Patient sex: F
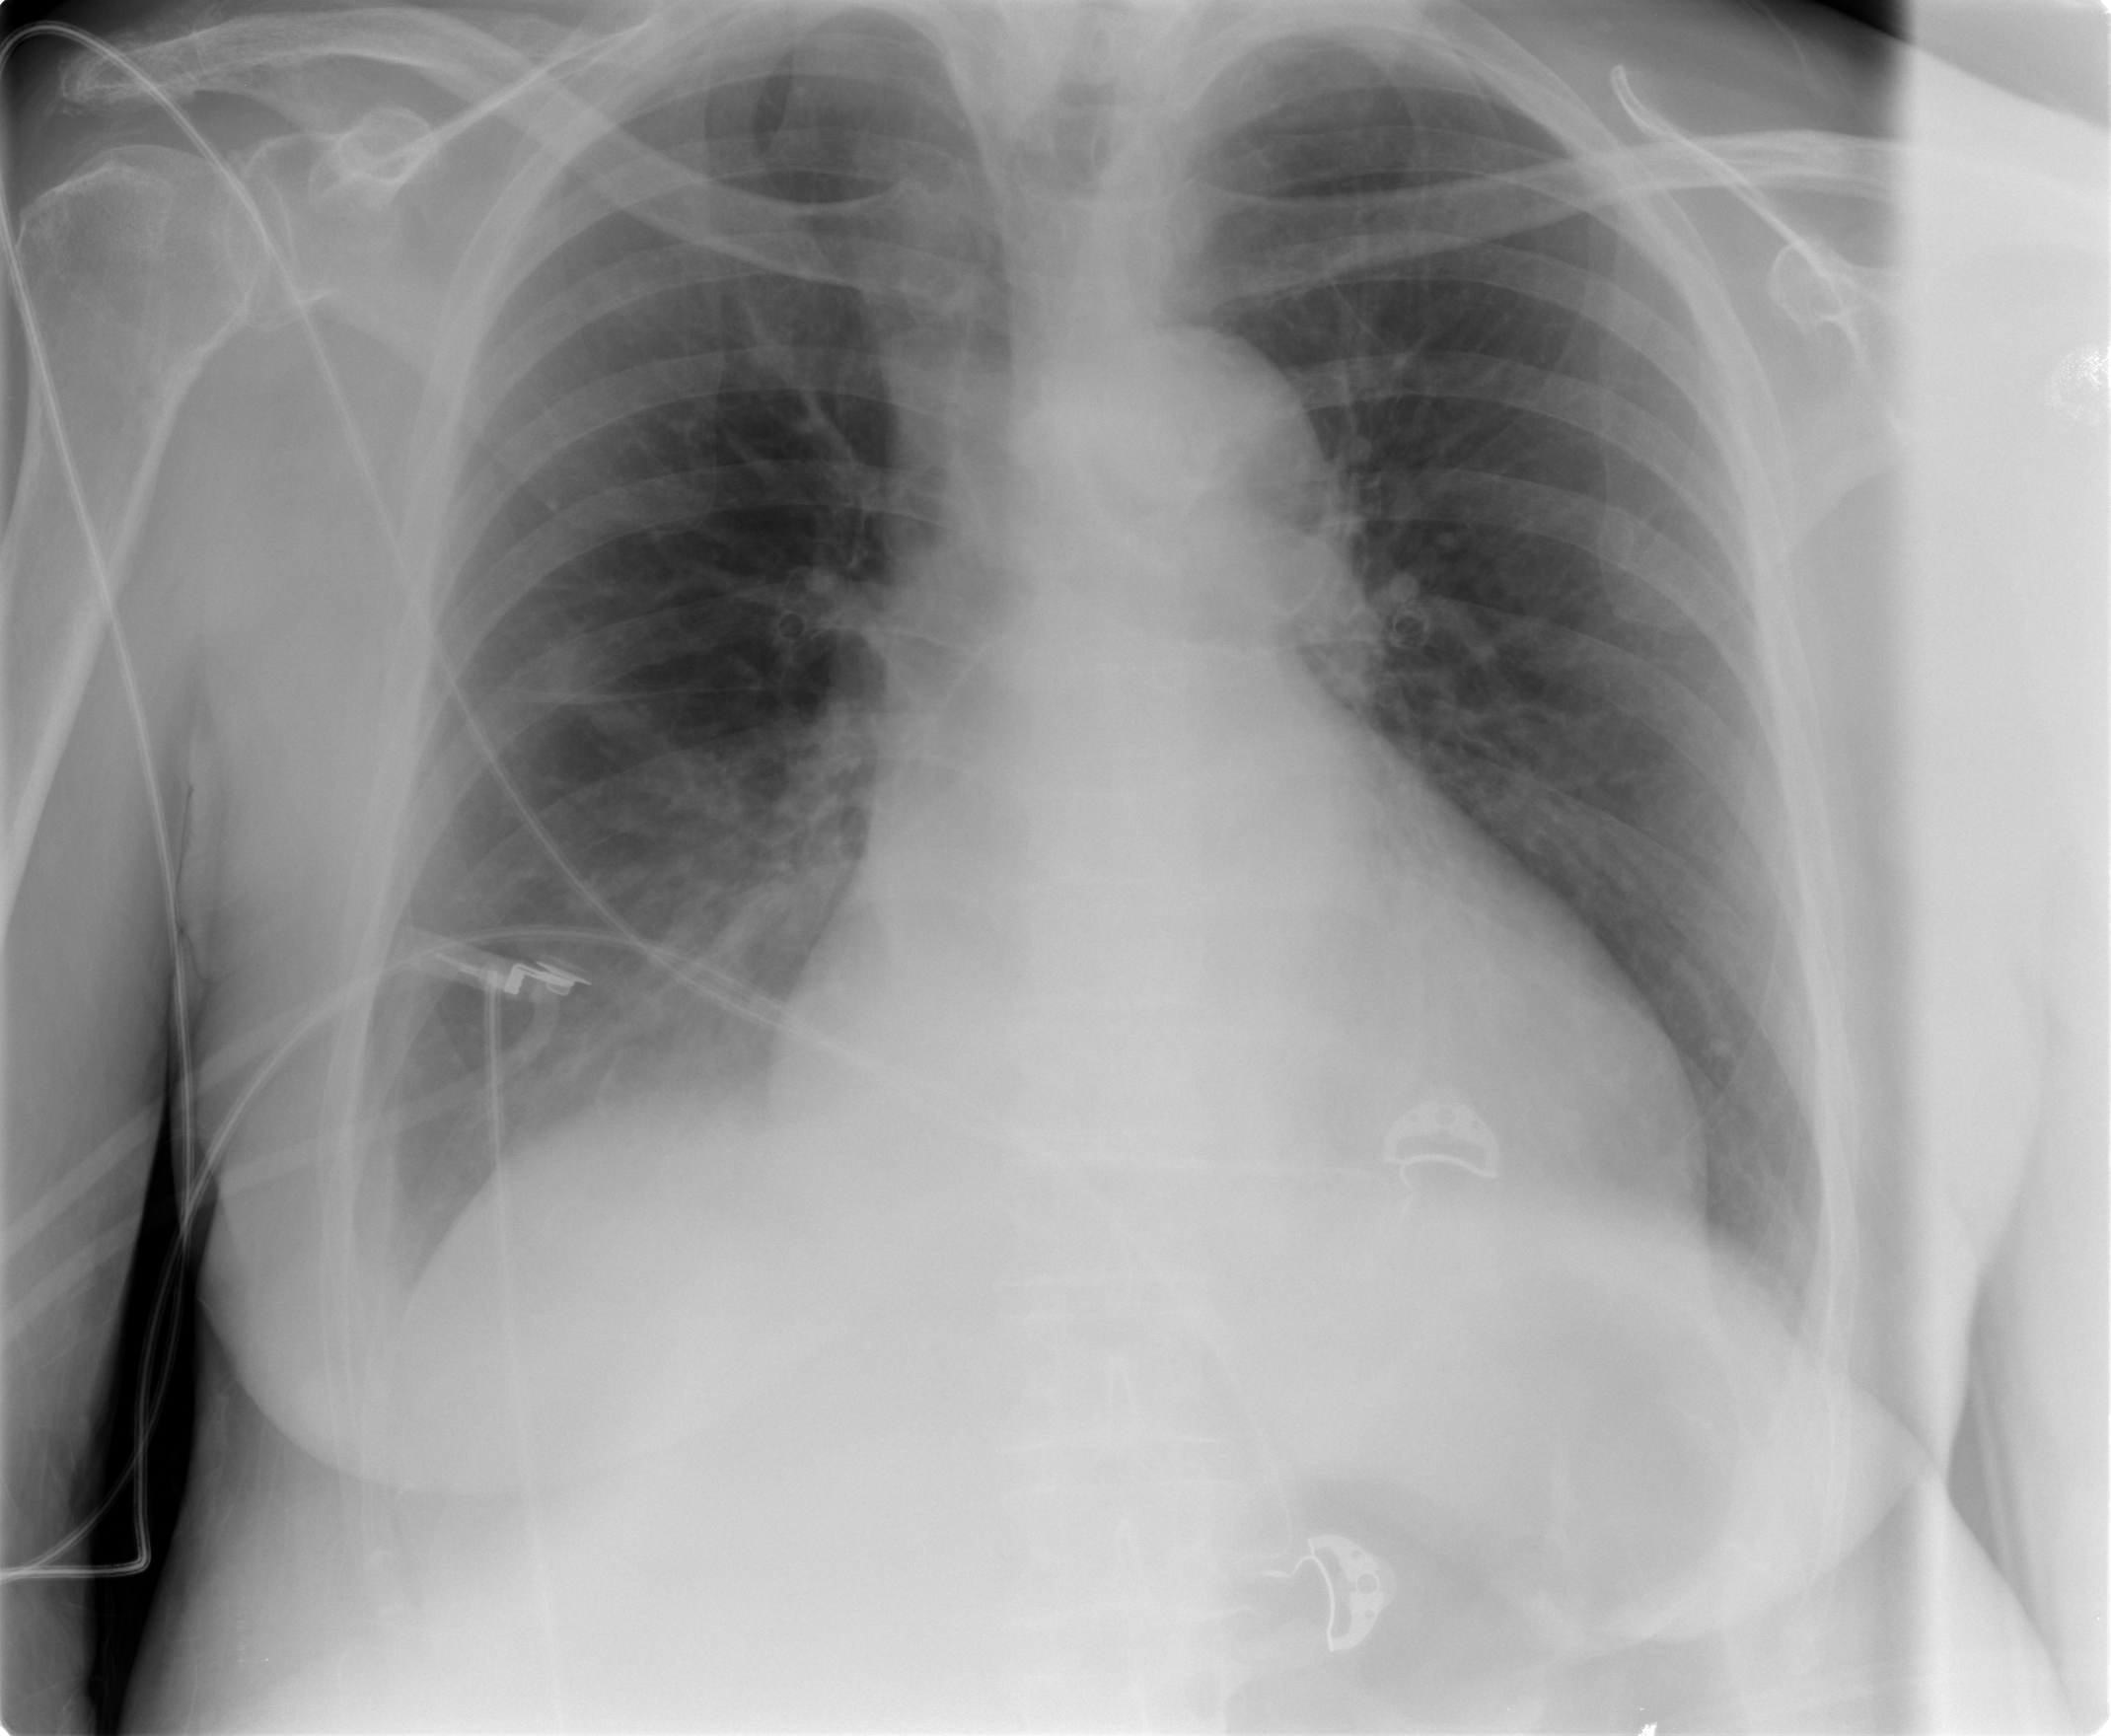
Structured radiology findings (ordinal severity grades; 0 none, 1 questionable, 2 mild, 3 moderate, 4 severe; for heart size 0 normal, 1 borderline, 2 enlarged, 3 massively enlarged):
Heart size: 2
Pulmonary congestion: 0
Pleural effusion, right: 1
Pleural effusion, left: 0
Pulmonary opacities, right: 0
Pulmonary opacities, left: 0
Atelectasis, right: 1
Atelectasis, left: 0